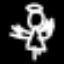
Label: angel